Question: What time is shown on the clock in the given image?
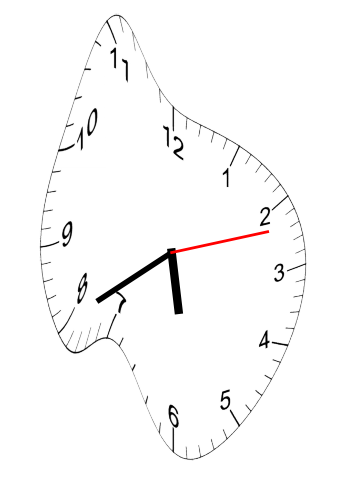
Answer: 05:40:12